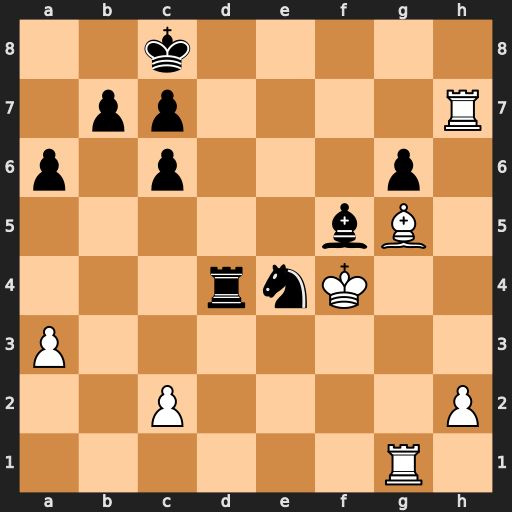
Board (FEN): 2k5/1pp4R/p1p3p1/5bB1/3rnK2/P7/2P4P/6R1
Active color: w
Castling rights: -
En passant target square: -
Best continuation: Rh8+ Kd7 Rd8+ Ke6 Rxd4